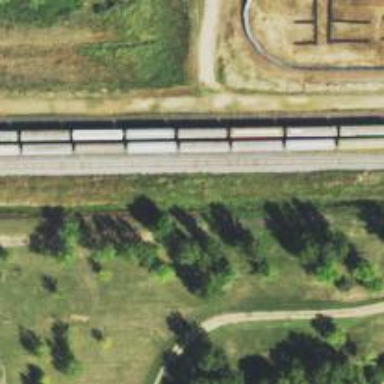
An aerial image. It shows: Railway track with single rail.